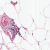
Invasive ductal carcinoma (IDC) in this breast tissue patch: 0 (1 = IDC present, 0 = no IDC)